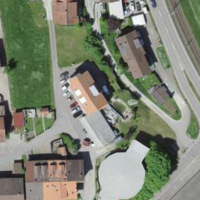
EUNIS habitat code: 54
Species observed at this site:
Fritillaria meleagris
Symphoricarpos albus